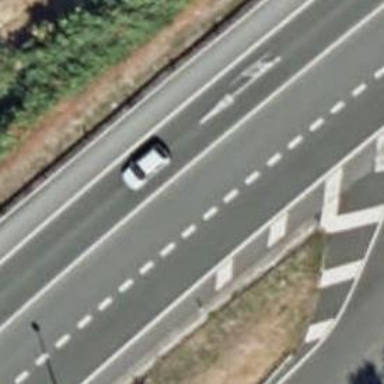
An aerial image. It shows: Asphalt road classified as trunk highway.